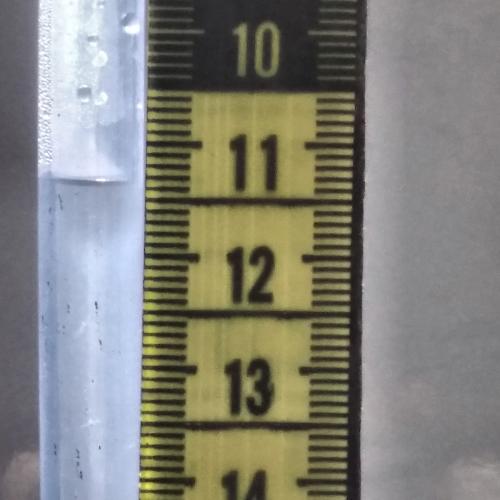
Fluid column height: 11.3 cm